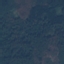
Land use / land cover class: Forest